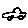
Label: car